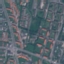
Land use / land cover: Residential